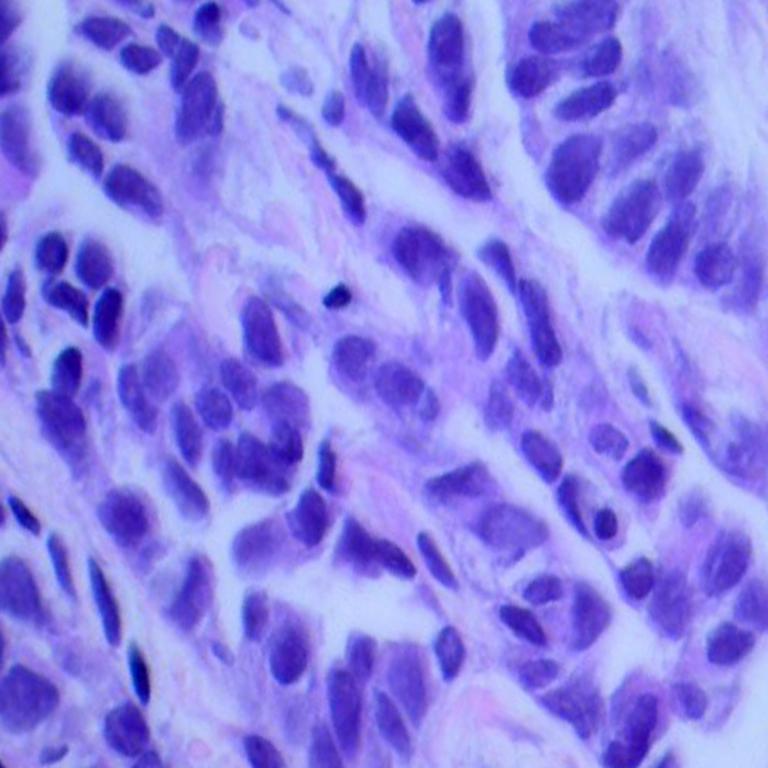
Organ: lung
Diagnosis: adenocarcinomas